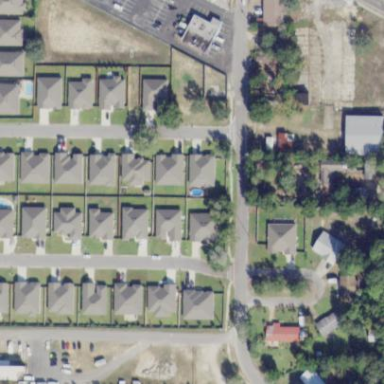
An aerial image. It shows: This residential area consists of single-family homes.